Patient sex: M
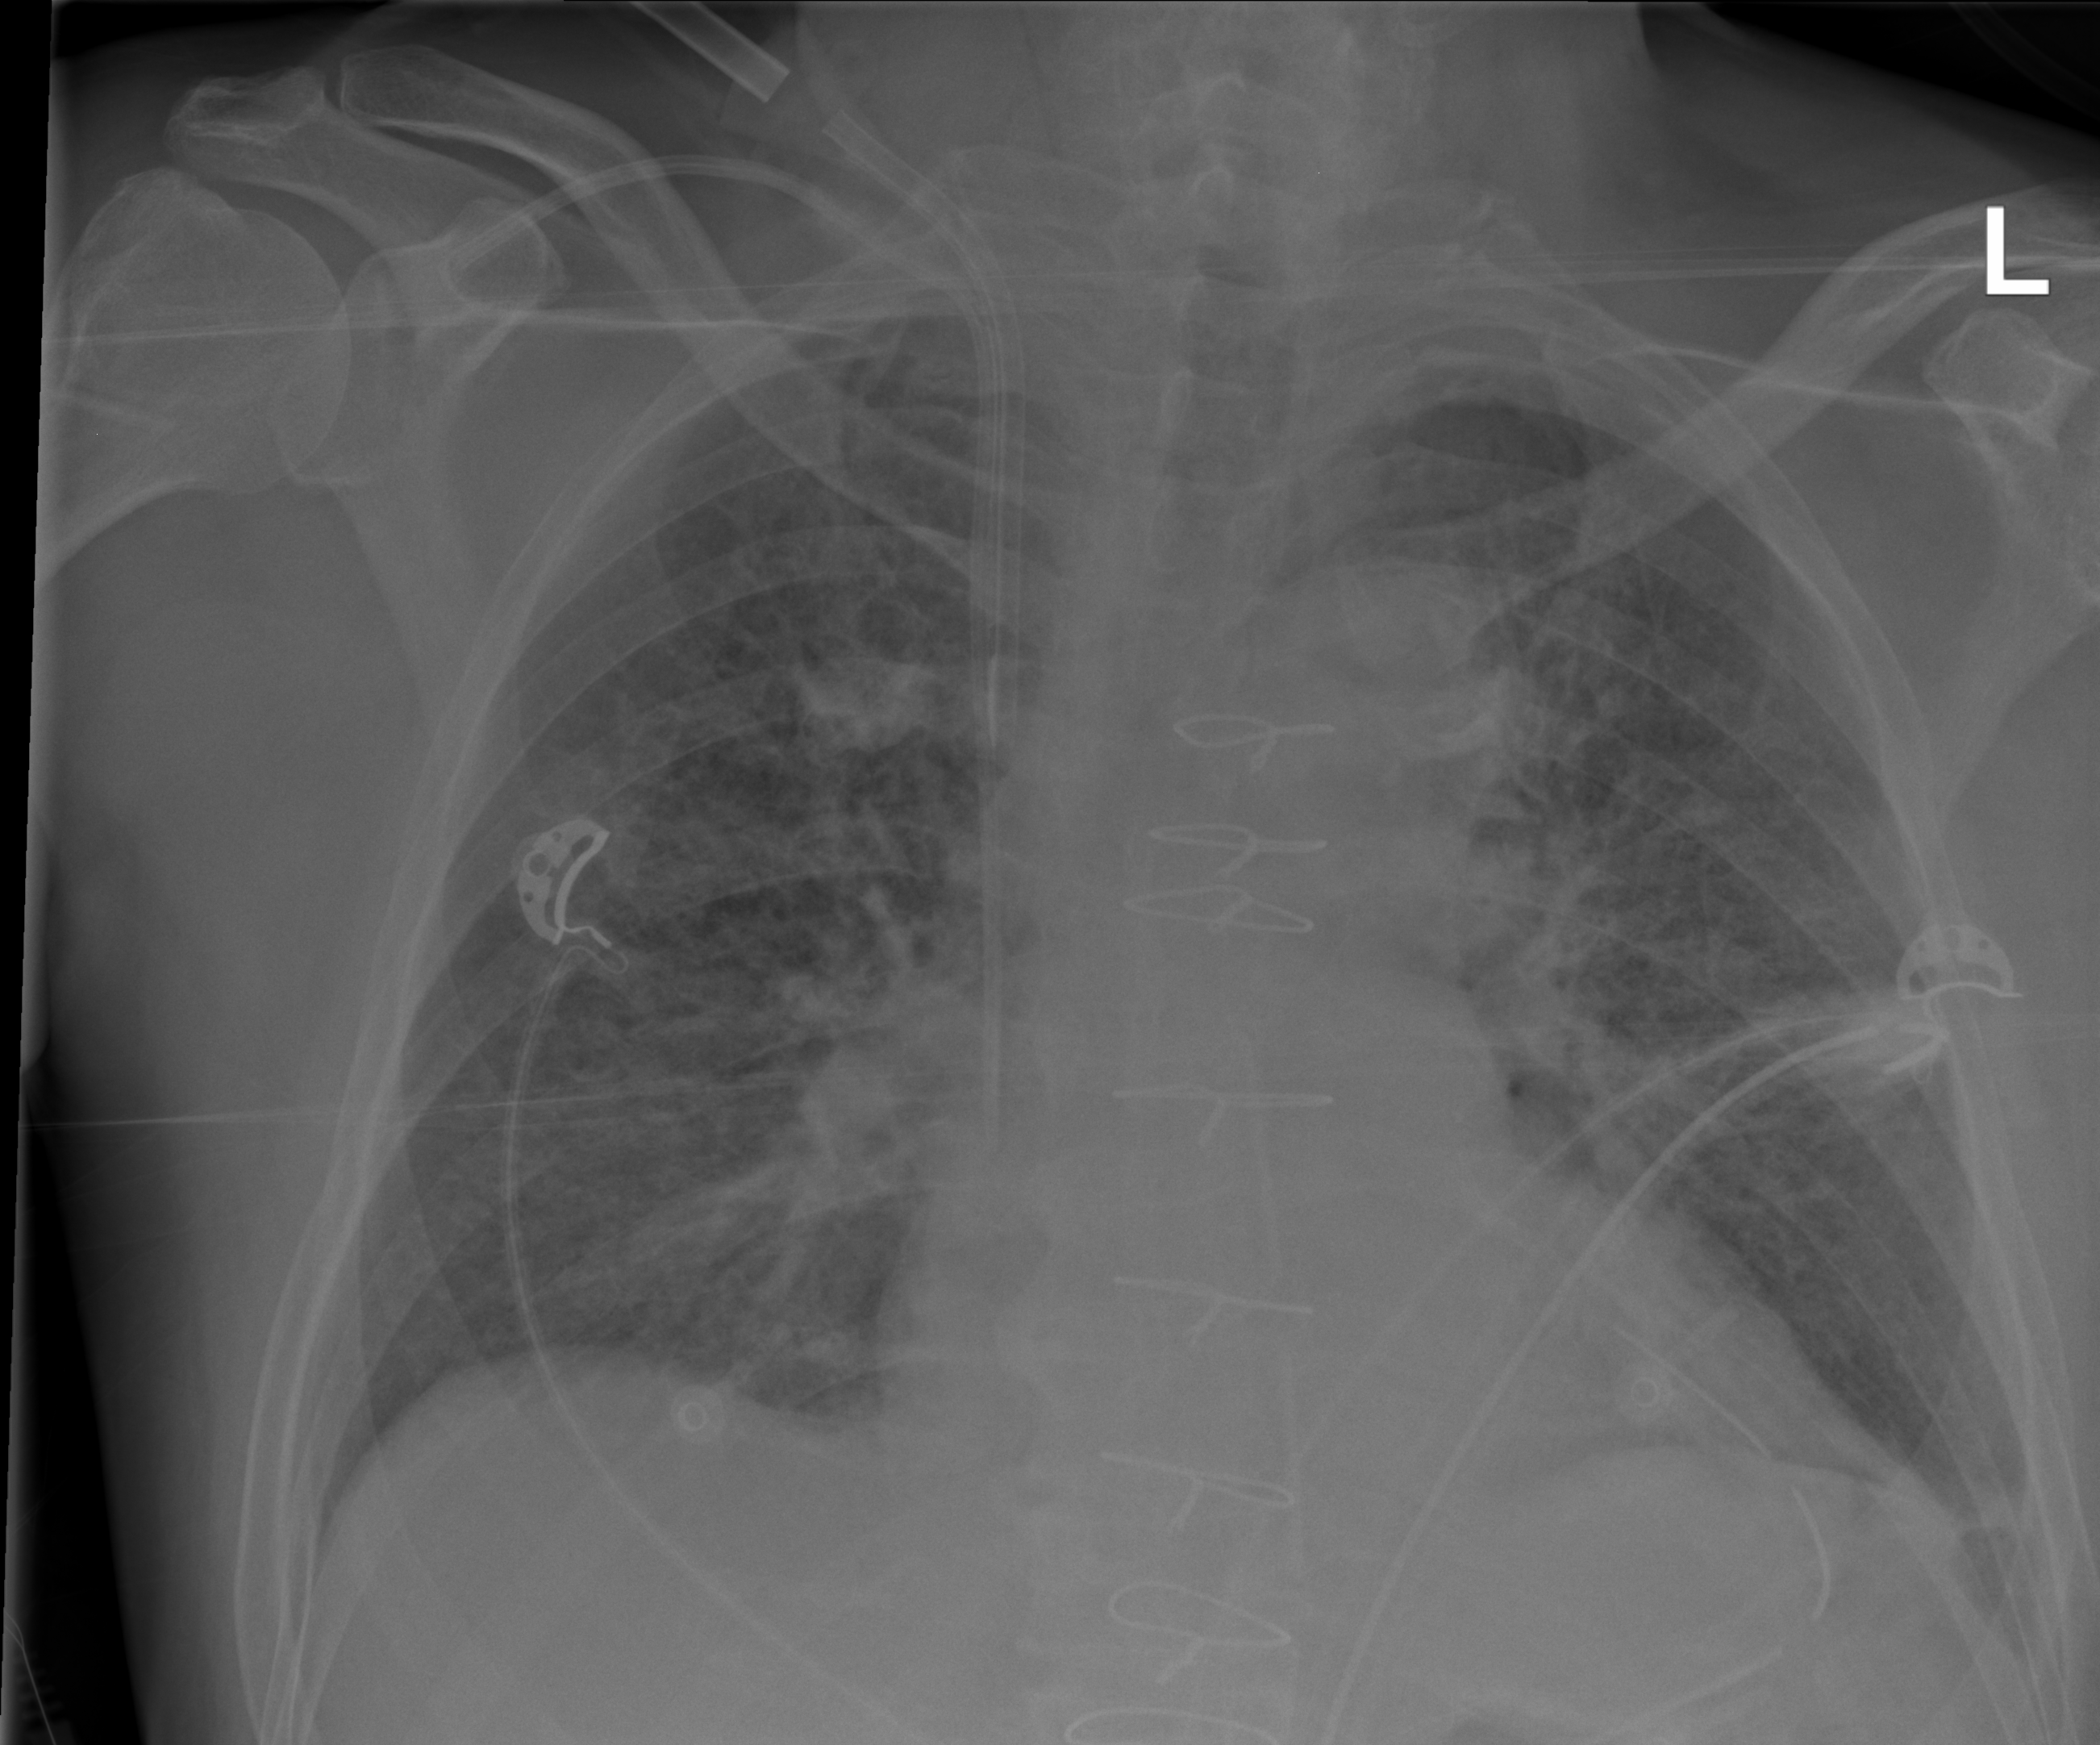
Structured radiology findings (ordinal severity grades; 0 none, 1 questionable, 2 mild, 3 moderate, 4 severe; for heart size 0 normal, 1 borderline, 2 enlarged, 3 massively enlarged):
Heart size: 2
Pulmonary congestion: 2
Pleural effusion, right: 0
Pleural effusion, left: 2
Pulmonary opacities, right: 2
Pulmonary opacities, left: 2
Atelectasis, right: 0
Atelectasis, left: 2